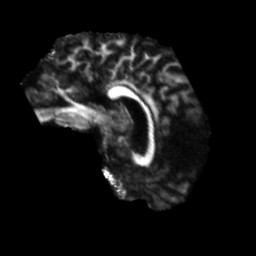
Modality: FA
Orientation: sagittal
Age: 58
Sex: male
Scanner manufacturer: siemens
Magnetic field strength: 3 T
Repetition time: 5.47 s
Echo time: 0.0854 s